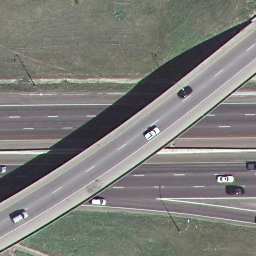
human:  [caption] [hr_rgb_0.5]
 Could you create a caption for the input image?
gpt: There is a piece of cropland .

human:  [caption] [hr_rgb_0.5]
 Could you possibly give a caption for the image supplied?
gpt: There is a piece of farmland .

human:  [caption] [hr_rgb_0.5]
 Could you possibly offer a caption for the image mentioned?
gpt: It is a piece of farmland .

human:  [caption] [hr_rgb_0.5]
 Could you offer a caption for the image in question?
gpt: It is a piece of cropland .

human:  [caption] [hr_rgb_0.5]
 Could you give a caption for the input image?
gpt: Here is a piece of farmland .